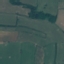
Label: Pasture